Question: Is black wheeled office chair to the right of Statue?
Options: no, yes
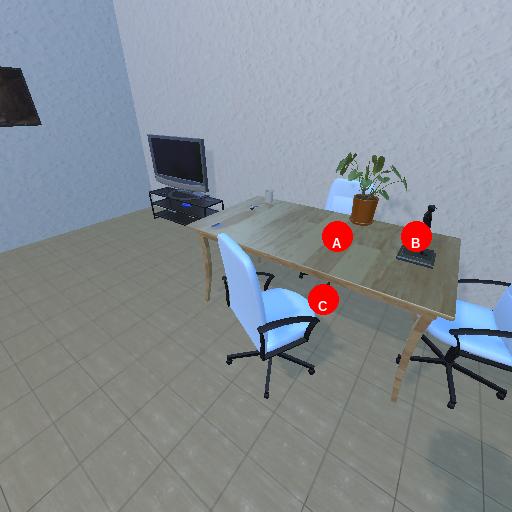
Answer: no